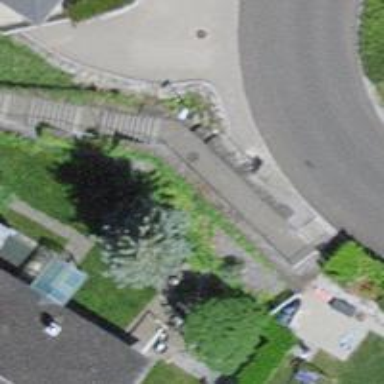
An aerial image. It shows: Set of steps on the road.